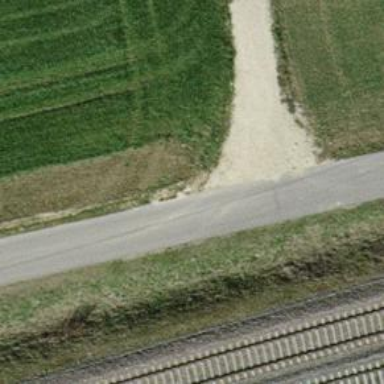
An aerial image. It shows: Gravel track with grade 3 tracktype.